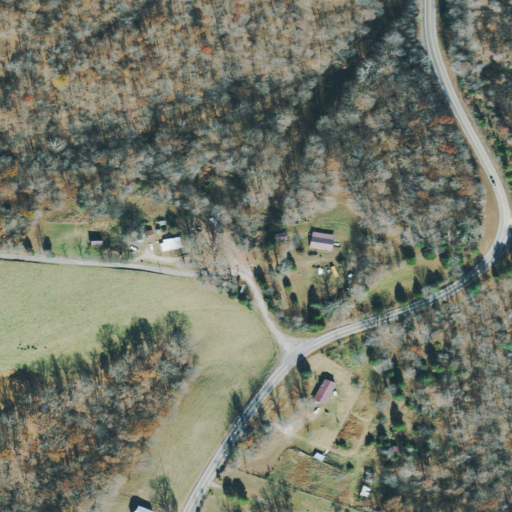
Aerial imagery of mountain in Tennessee named Brigham Hill containing deciduous forest, open development, pasture, low intensity development, mixed forest, and shrub